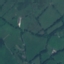
Land use / land cover class: Pasture